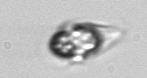
Label: Mesodinium